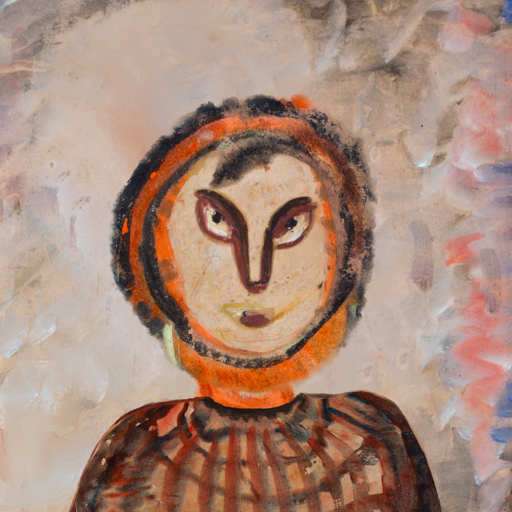
Background: Roy_Bahadur, Head And Neck Front: Rupkatha, Face Front: After_Raid, Bust: Orphan, Hair Front: Childish, Head Accessory: Blank, Second Necklace: Blank, Necklace: Blank, Baby: Blank